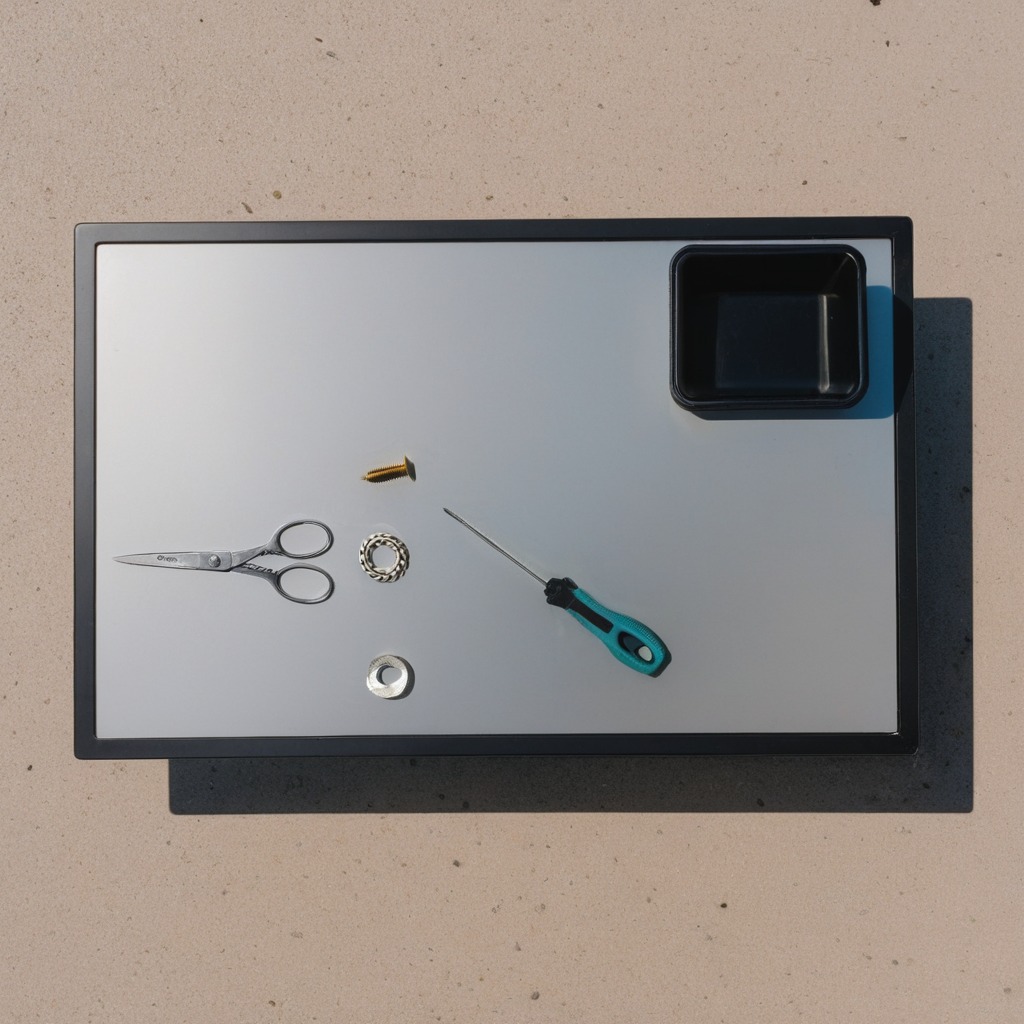
A metal ball bearing, a flat metal washer, a metal machine screw, a screwdriver, and a pair of scissors are lying on the table.